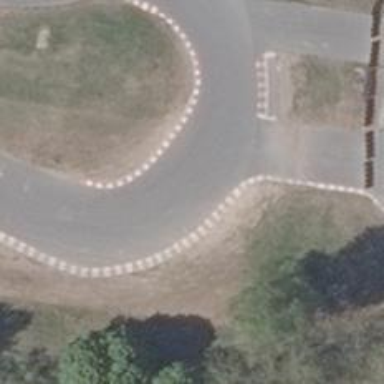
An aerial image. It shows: Asphalt service raceway for karting.